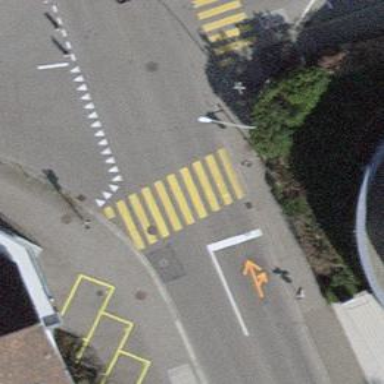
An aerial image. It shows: Marked zebra crossing.